Interaction volume radius: 10 \u00c5
Interaction volume height: 10 \u00c5
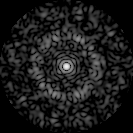
Disorder parameter: 0.7867